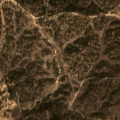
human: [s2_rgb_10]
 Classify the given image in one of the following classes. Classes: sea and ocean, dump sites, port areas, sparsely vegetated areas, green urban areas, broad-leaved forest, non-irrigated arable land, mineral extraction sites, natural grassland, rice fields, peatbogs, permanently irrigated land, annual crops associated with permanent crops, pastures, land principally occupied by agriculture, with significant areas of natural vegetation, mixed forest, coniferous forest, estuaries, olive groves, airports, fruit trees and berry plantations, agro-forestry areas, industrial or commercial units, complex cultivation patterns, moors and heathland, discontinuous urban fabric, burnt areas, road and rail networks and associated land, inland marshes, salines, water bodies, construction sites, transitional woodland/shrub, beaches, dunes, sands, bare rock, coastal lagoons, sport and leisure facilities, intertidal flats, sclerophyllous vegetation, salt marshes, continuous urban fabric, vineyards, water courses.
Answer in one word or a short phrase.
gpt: pastures, agro-forestry areas